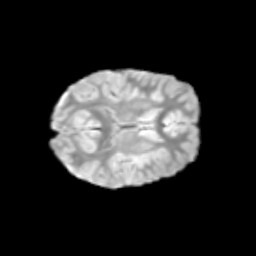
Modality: T2w
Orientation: axial
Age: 9
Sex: female
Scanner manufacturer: siemens
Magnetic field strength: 3 T
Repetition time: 3.8 s
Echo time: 0.07 s